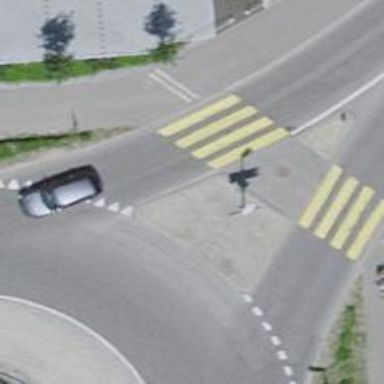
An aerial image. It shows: Uncontrolled zebra crossing with pedestrian island.